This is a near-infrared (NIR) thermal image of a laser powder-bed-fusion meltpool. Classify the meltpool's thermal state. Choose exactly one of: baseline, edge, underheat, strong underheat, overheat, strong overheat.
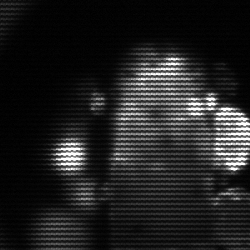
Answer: strong underheat